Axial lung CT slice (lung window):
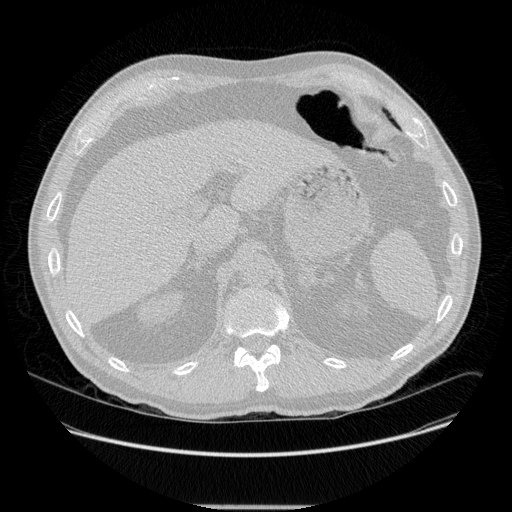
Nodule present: no